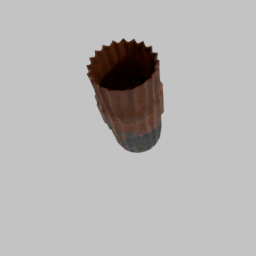
Label: decoration